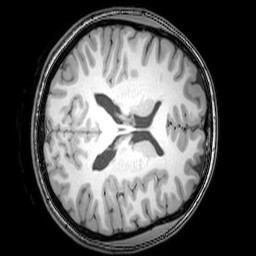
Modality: T1w
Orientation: axial
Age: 20
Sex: female
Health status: healthy
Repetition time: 0.081 s
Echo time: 0.037 s